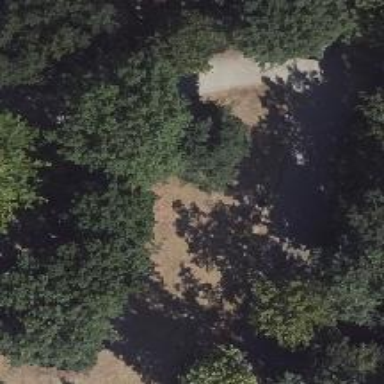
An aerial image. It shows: Deciduous broadleaved tree in park.